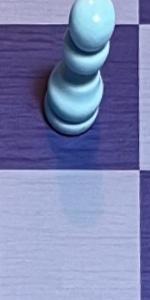
Label: Empty